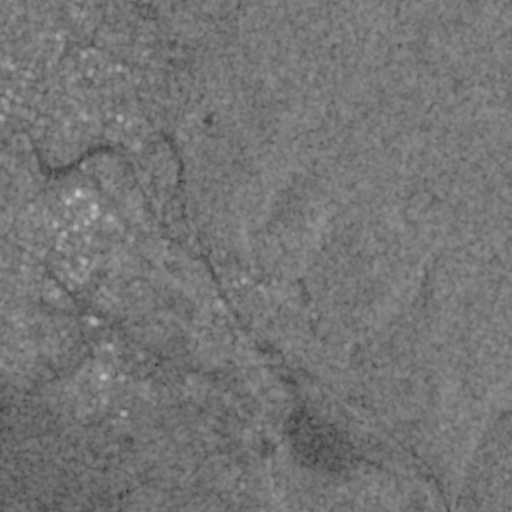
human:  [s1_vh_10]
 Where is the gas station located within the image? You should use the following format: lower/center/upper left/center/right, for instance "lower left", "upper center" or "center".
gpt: The gas station is located in the lower center of the image.
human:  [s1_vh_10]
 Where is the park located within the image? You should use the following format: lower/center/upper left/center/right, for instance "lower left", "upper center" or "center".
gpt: The park is located in the upper left of the image.
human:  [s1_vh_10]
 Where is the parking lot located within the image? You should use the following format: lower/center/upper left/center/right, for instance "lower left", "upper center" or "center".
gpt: The parking lot is located in the upper left of the image.
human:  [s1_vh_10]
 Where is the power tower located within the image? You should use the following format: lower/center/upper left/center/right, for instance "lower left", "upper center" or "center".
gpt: The power tower is located in the lower of the image.
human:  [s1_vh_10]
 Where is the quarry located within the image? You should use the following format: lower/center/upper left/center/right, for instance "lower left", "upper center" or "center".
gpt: The quarry is located in the upper center of the image.
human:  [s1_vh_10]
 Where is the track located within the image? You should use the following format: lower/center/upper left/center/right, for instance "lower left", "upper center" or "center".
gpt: There is no track in the image.

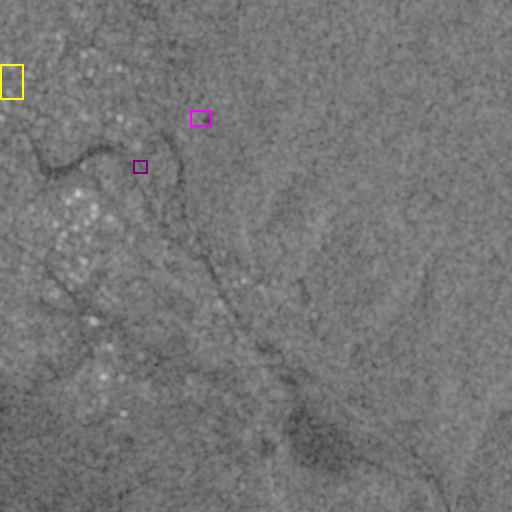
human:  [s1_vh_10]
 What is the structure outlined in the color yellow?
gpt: The structure outlined in yellow is a park.
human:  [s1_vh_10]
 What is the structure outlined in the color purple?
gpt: The structure outlined in purple is a parking lot.
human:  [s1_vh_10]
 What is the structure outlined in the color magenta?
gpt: The structure outlined in magenta is a quarry.
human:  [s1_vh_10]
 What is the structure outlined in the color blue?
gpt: There is no blue outline.